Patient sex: M
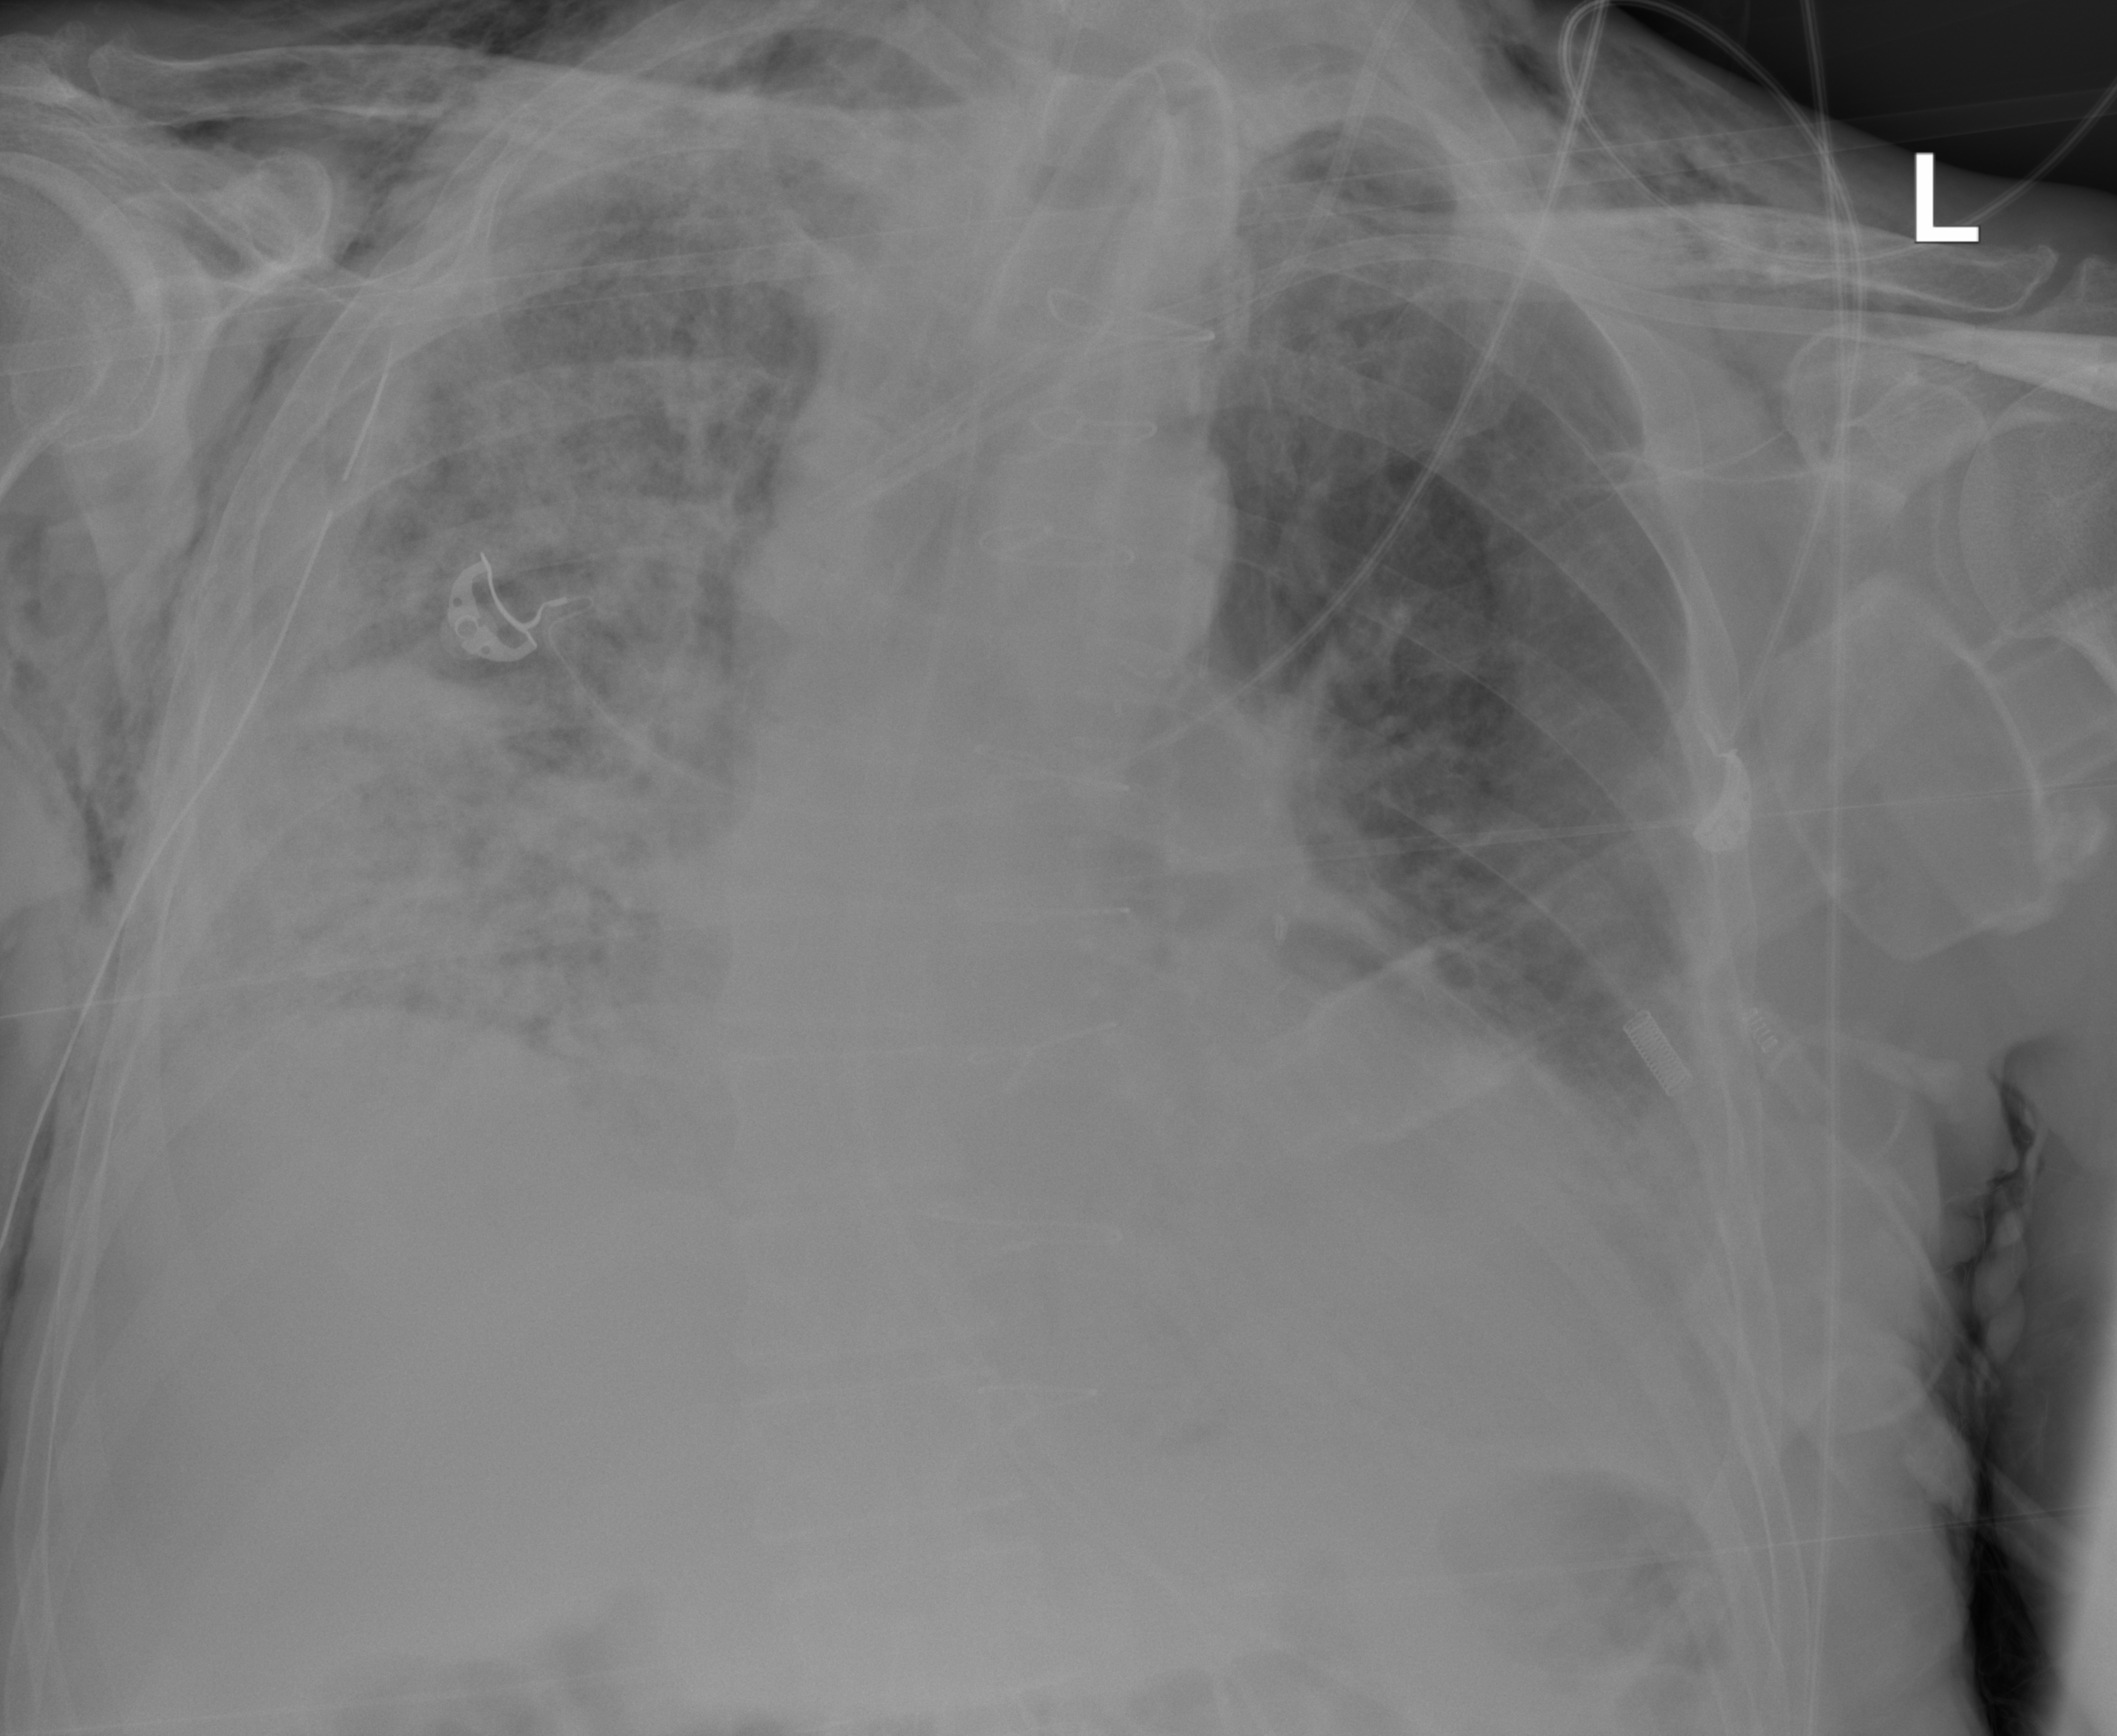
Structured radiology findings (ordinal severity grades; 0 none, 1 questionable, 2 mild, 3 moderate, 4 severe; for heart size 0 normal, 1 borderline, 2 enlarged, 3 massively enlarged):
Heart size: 2
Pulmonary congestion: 2
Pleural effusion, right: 2
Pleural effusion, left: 2
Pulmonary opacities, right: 4
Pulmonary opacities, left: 2
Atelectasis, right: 2
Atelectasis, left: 2